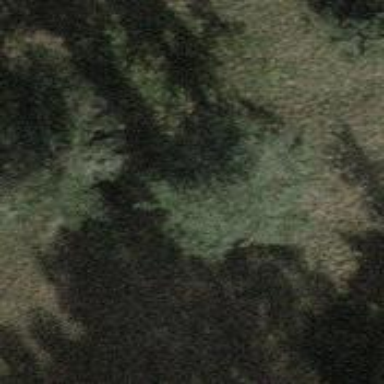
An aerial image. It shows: Evergreen needle-leaved tree.